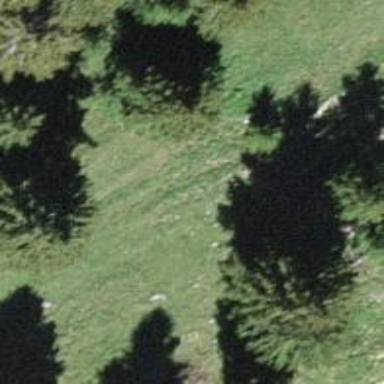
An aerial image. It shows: Needle-leaved tree in natural setting.